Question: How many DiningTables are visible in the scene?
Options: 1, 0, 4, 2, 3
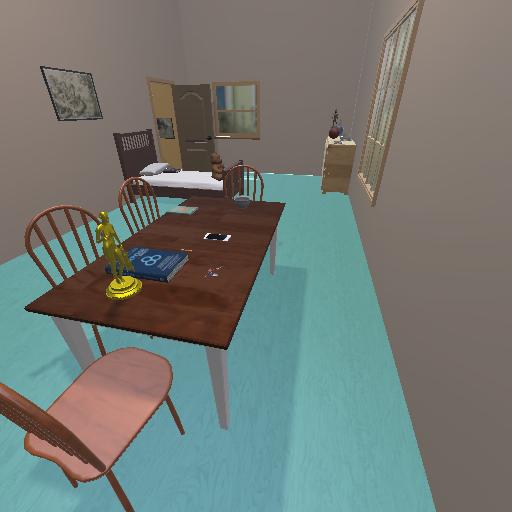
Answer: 1